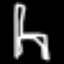
Label: chair